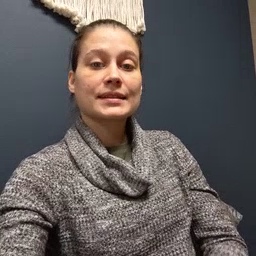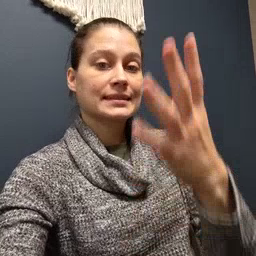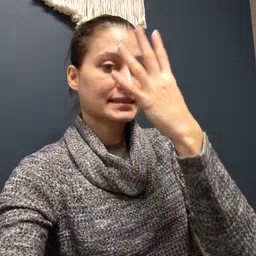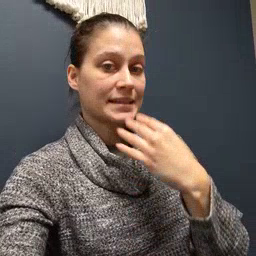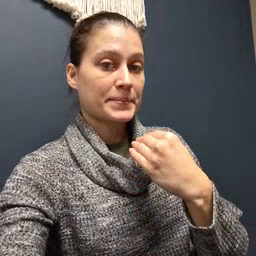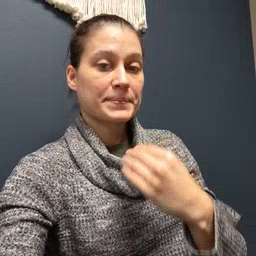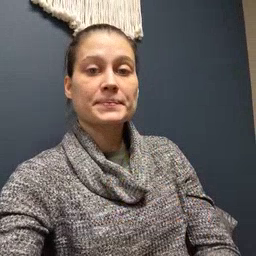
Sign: sleep